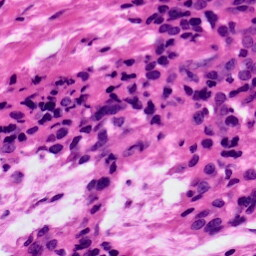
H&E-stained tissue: Ovarian